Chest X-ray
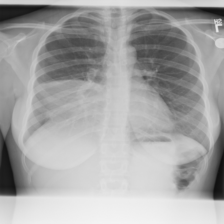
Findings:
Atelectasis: negative
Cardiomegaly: negative
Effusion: negative
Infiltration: negative
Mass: negative
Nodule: negative
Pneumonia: negative
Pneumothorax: negative
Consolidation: positive
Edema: negative
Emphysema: negative
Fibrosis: negative
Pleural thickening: negative
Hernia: negative